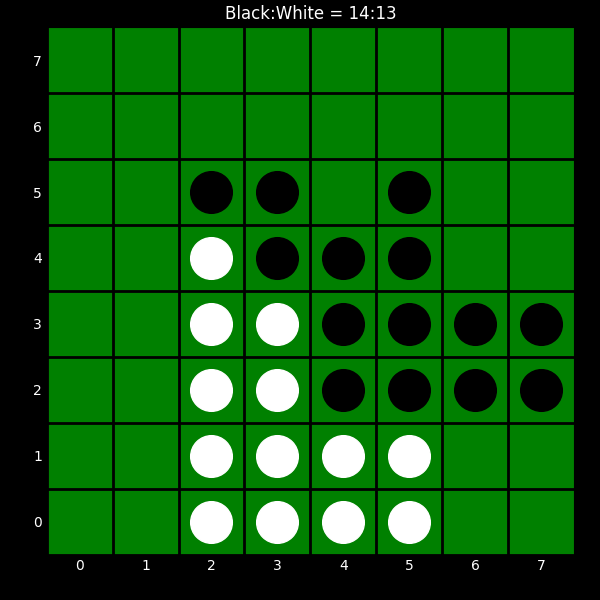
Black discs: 14
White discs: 13